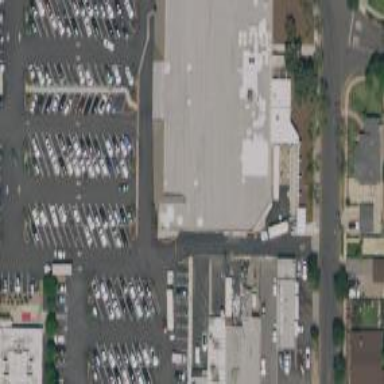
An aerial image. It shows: Retail building housing supermarket.